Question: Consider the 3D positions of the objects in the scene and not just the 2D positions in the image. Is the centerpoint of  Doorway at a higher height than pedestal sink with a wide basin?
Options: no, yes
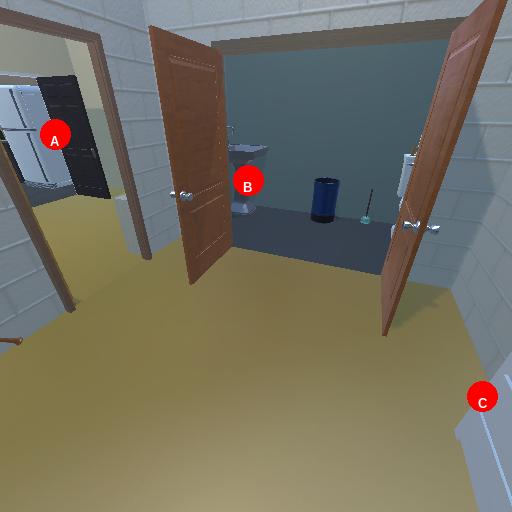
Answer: no